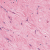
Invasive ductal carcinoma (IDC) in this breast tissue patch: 0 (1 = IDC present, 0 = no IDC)